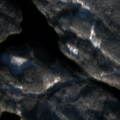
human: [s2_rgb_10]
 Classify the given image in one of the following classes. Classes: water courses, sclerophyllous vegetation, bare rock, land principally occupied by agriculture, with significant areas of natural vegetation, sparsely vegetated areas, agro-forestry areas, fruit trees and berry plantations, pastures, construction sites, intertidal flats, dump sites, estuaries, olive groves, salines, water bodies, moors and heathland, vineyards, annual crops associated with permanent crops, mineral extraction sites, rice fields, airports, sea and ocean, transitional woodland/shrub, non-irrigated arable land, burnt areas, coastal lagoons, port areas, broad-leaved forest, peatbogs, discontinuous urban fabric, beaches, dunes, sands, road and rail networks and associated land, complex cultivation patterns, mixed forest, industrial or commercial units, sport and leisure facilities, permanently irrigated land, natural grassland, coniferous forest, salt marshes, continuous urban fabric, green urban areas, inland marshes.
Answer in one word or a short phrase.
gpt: coniferous forest, mixed forest, water bodies